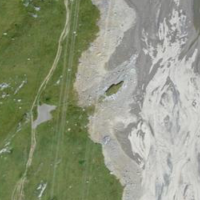
EUNIS habitat code: 23
Species observed at this site:
Bistorta vivipara
Phoenicurus ochruros
Geum montanum